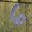
Label: 6